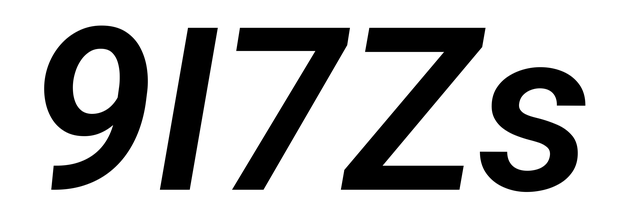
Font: Roboto-Italic_SemiBold_Italic